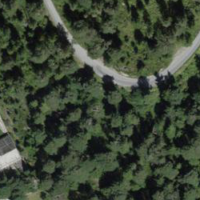
EUNIS habitat code: 43
Species observed at this site:
Amelanchier ovalis